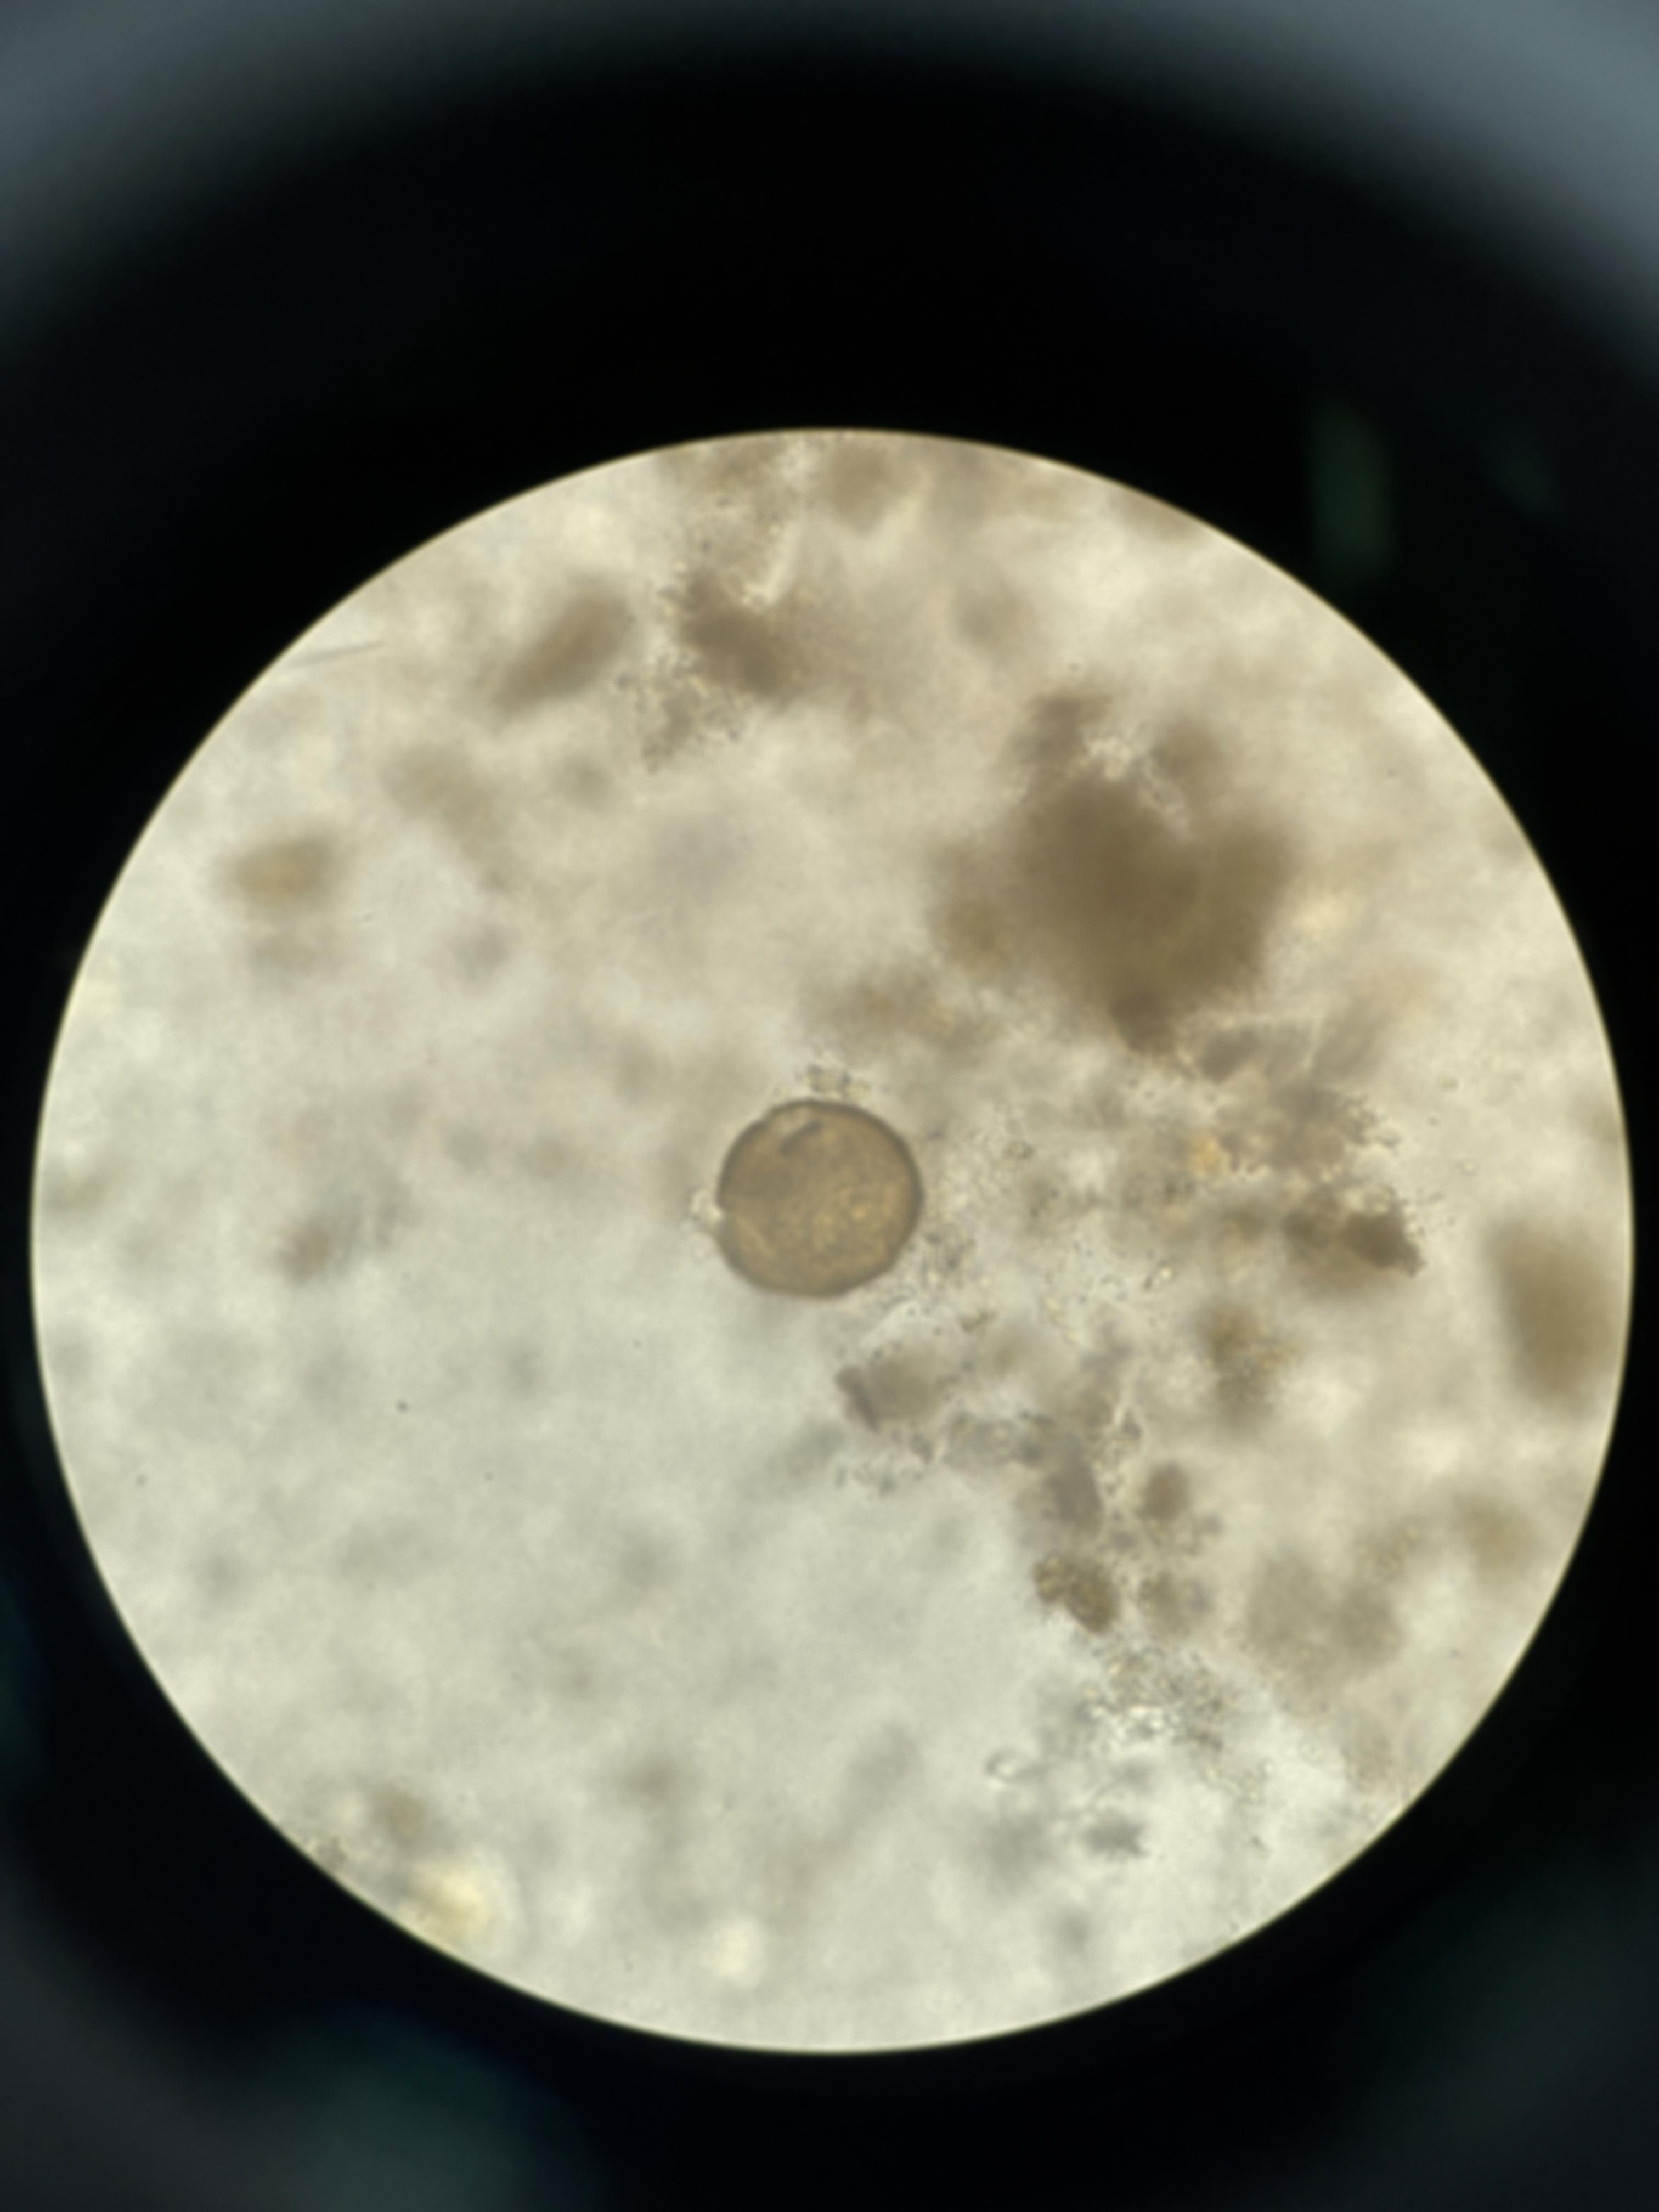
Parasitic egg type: Hymenolepis diminuta